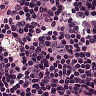
Metastatic tissue present: no